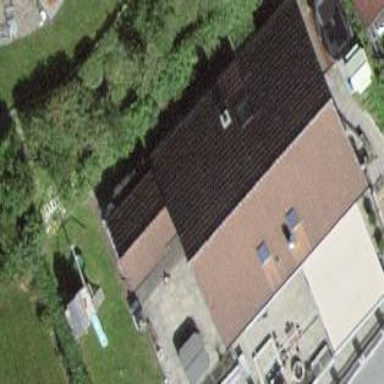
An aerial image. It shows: Gabled building with roof made of roof tiles.